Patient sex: M
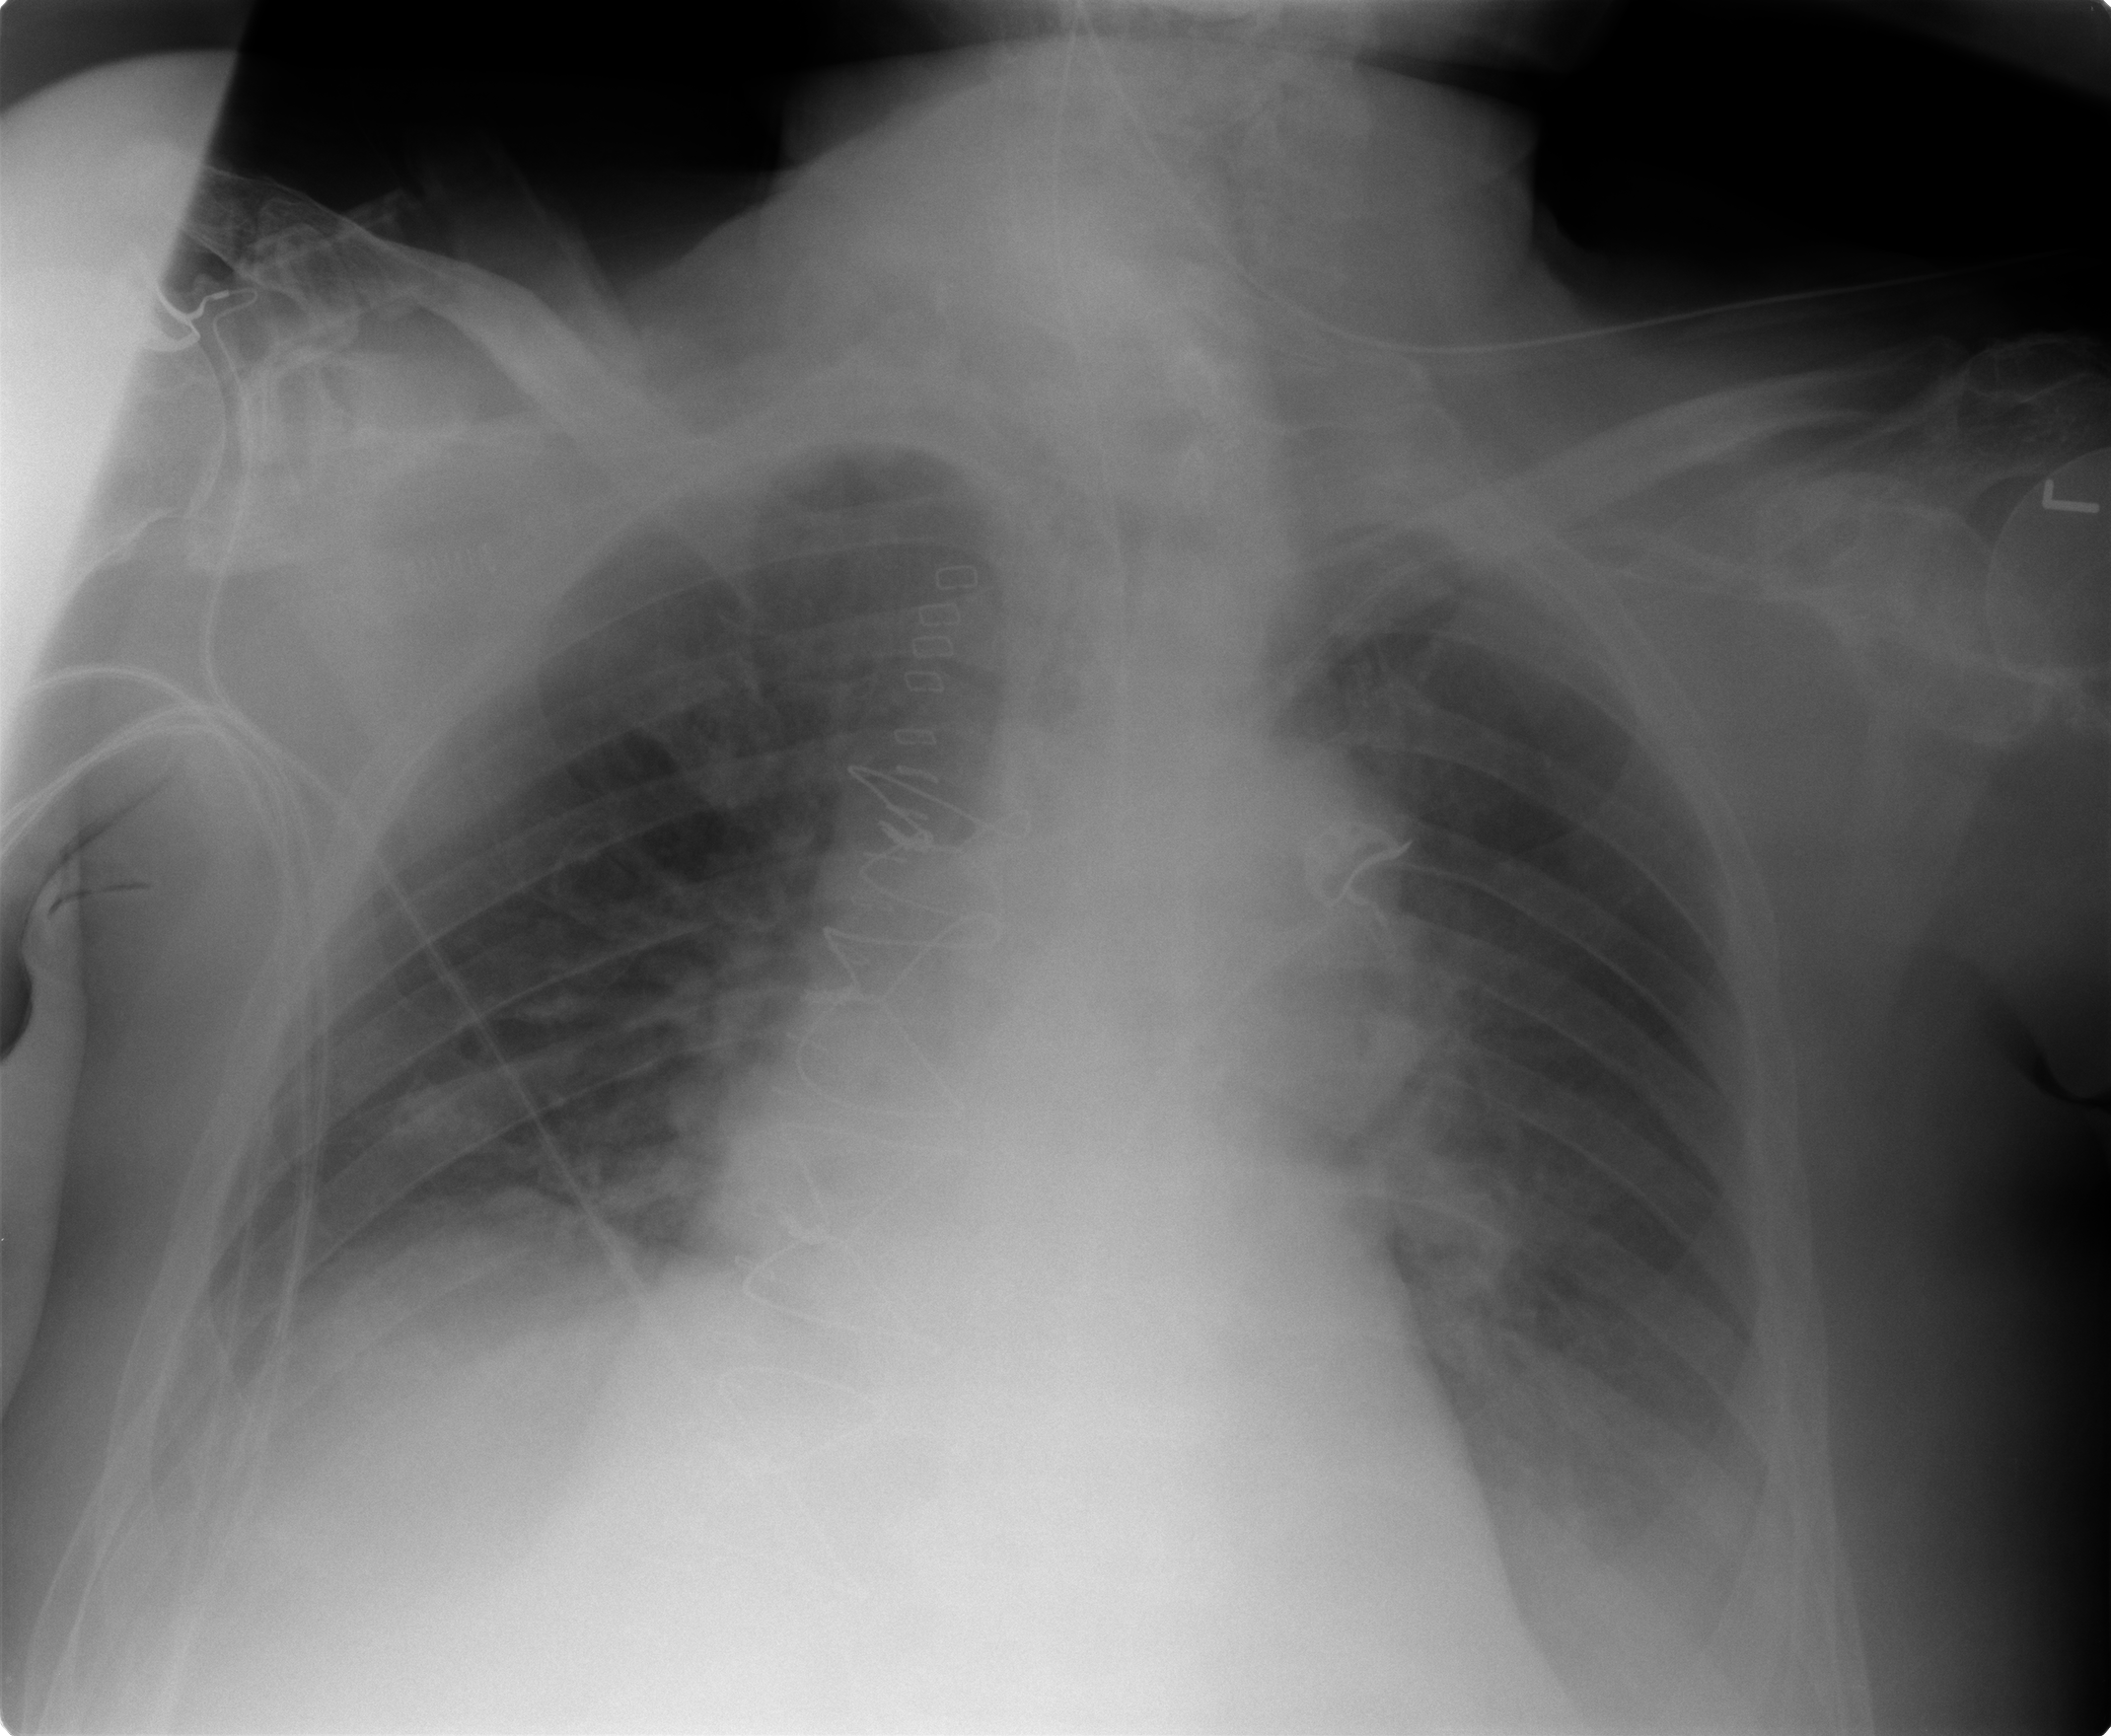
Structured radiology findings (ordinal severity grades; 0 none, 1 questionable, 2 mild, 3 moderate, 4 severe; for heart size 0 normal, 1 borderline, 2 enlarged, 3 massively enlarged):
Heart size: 2
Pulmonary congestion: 2
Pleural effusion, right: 2
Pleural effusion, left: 2
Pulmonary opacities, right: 0
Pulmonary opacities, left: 0
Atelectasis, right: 2
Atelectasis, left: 2